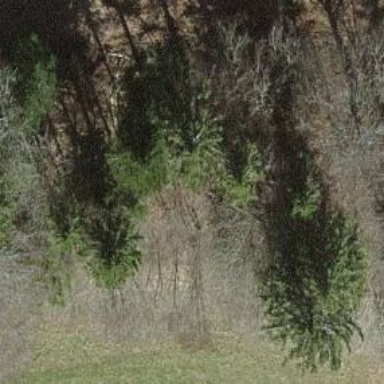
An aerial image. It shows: Single tag "natural: tree."